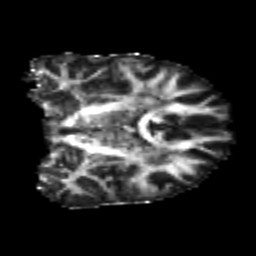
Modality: FA
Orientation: coronal
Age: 20
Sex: male
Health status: healthy
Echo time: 0.074 s